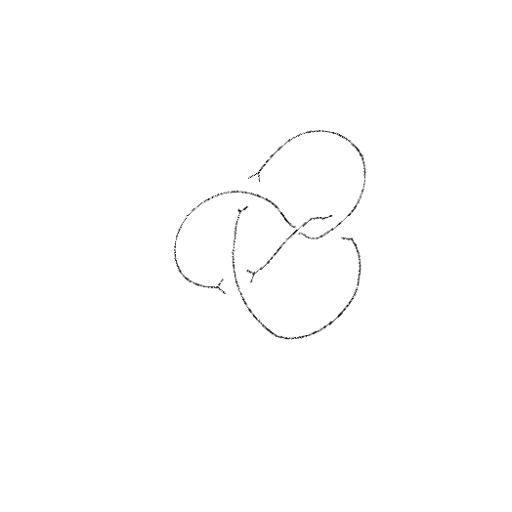
Crossing number: 4